Question: This bit of my program is supposed to calculate bottomAngle using cosine rule.
'''
public double bottomAngle() {
topAngleinRadians = Math.toRadians(topAngle) ;
return (Math.cos(topAngleinRadians)(bottomAngle() = ladderLength^2 + floorLength^2 - verticalHeight^2) / 2 * ladderLength * floorLength) ;
}
'''
Errors produced:

Here is my list of errors and I can't figure it out what's wrong with my formula. All the methods such verticalHeight , ladderLength works perfectly fine in other methods. There is something wrong with the way I put this formula. Can you please help me out?
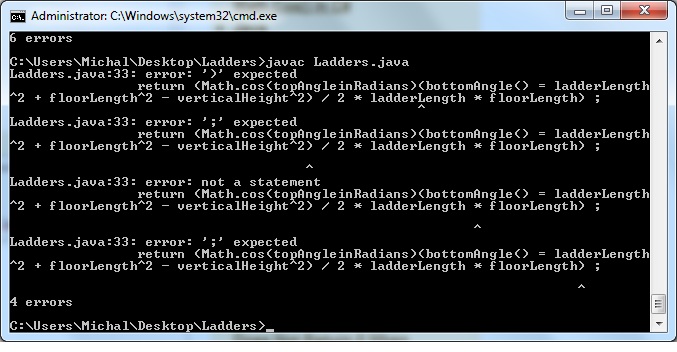
Answer: Without seeing your list of errors, you do have syntax errors:
'return (Math.cos(topAngleinRadians)(bottomAngle() = ladderLength^2 + floorLength^2 - verticalHeight^2) / 2 * ladderLength * floorLength);'
- 'Math.cos()'- - '^''Math.pow()'
Those are just what I'm seeing right off the top. It might be helpful to read up about the Java <URL> and how they are evaluated.